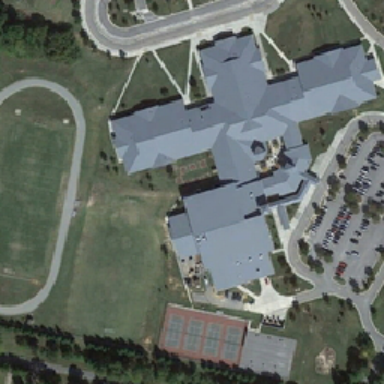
The playground and parking lot are close to the big building in four tennis courts .